Question: I need to put a image as background of whole page, and put over it a rectangle with a transparent circle hole. The example result is bellow.
I found some solutions using Geometry.Combine, but this does not exists in WP8. With this aproach I could draw a rectangle and a circle and combine both using GeometryCombineMode.Exclude. But this method seems to not exist in WP8. How create something that can I achieve a similar result to Geometry.Combine to create a hole inside a element?

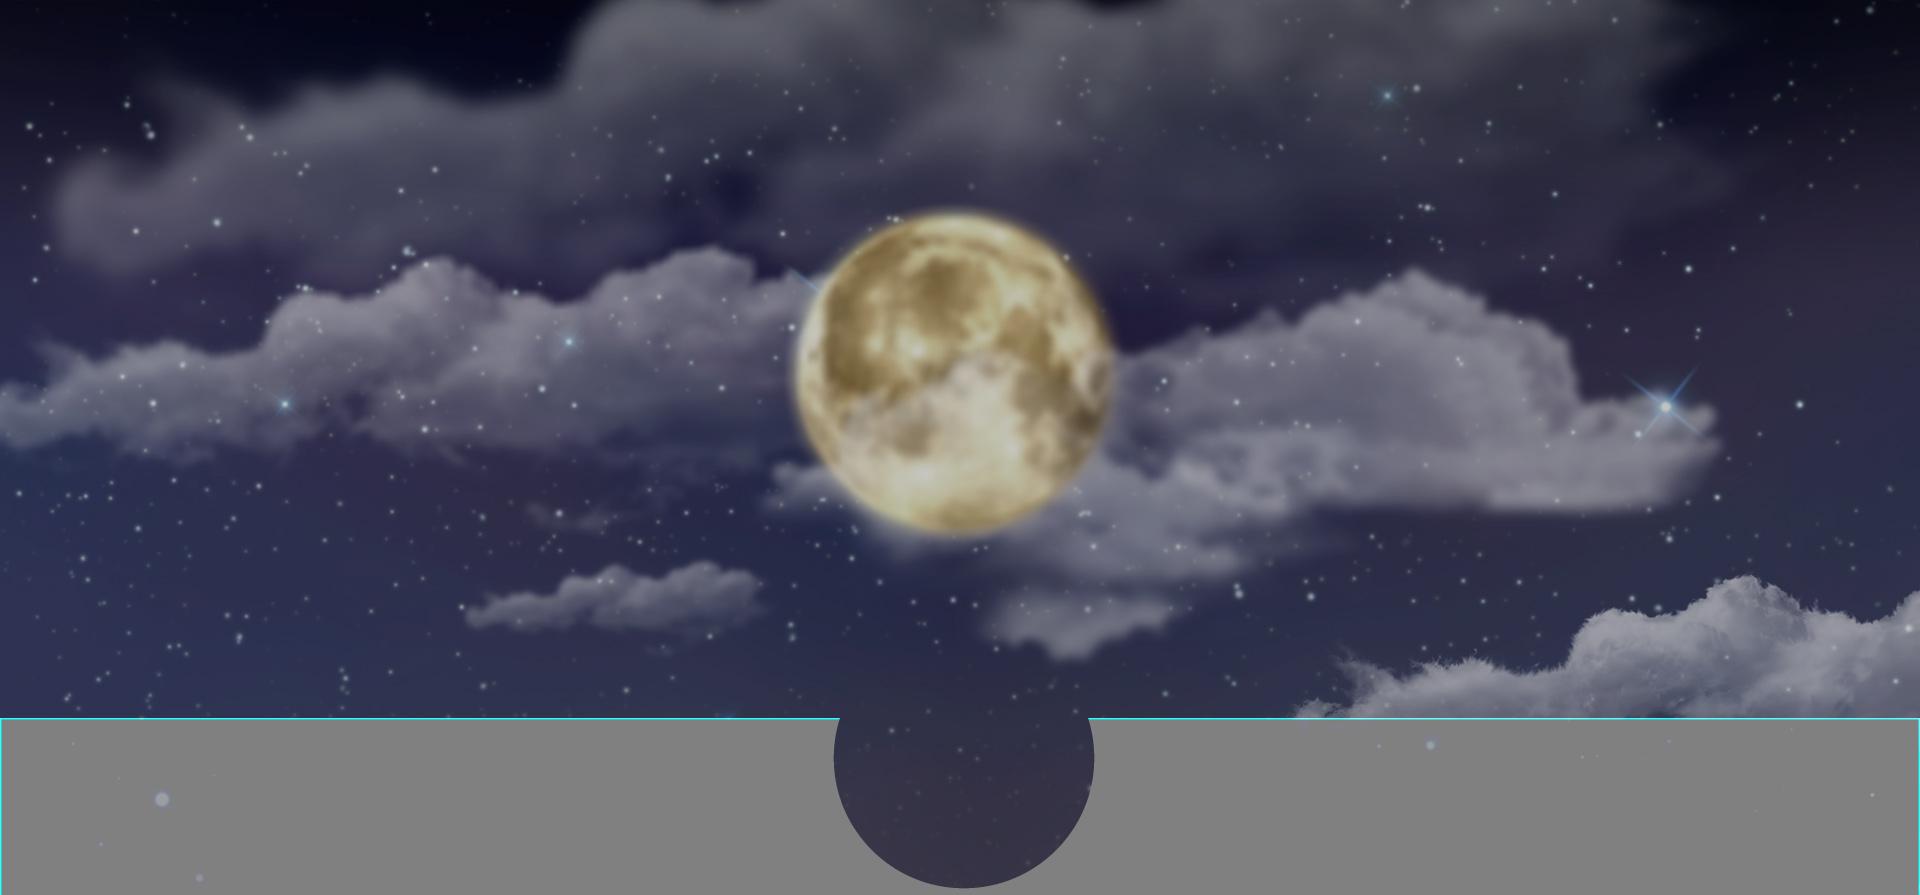
Answer: You should look into the 'Path' element and learn the <URL> for the path data. This is a rough example:
'''
<Path x:Name="path" Data="M0,100 v-50 h100 a10,10,0,1,0,50,0 h100 v50 z" Fill="Gray" />
'''
Basically:
1. Move down 100 px
2. vertical line up 50 px
3. horizontal line 100 px
4. arc of radius 10 px (with some magic; read the docs ;-) )
5. horizontal line of 100 px
6. vertical line of 50 px
7. **z* (automatically complete the path)